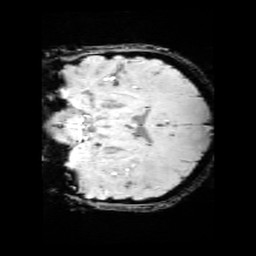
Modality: SWI
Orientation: coronal
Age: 11
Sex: female
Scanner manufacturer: siemens
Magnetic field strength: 3 T
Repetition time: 0.027 s
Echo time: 0.02 s